Interaction volume radius: 5 \u00c5
Interaction volume height: 40 \u00c5
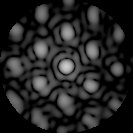
Disorder parameter: 0.3175